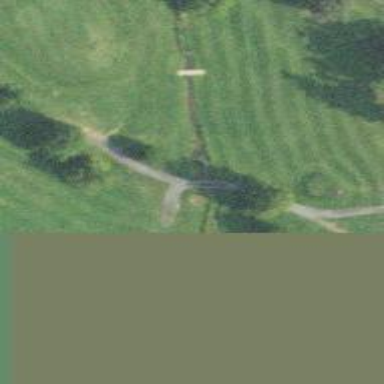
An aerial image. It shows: Footway that serves as golf path.